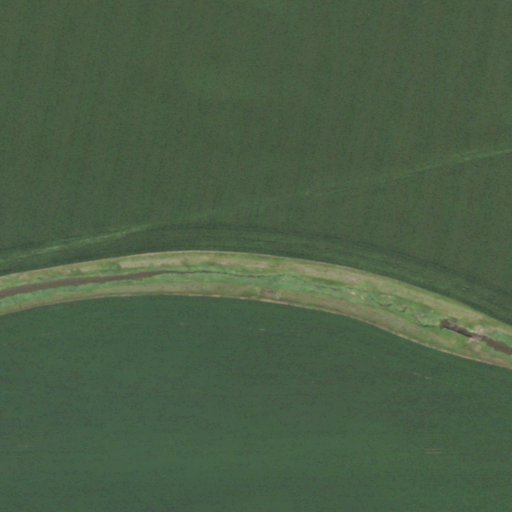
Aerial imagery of valley in Iowa named Poverty Hollow containing only cultivated crops